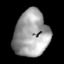
Tissue: lung
Cell type: Others
Senescence score: 0.228
Nuclear area (px): 1571
Mean DAPI intensity: 161.108